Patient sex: M
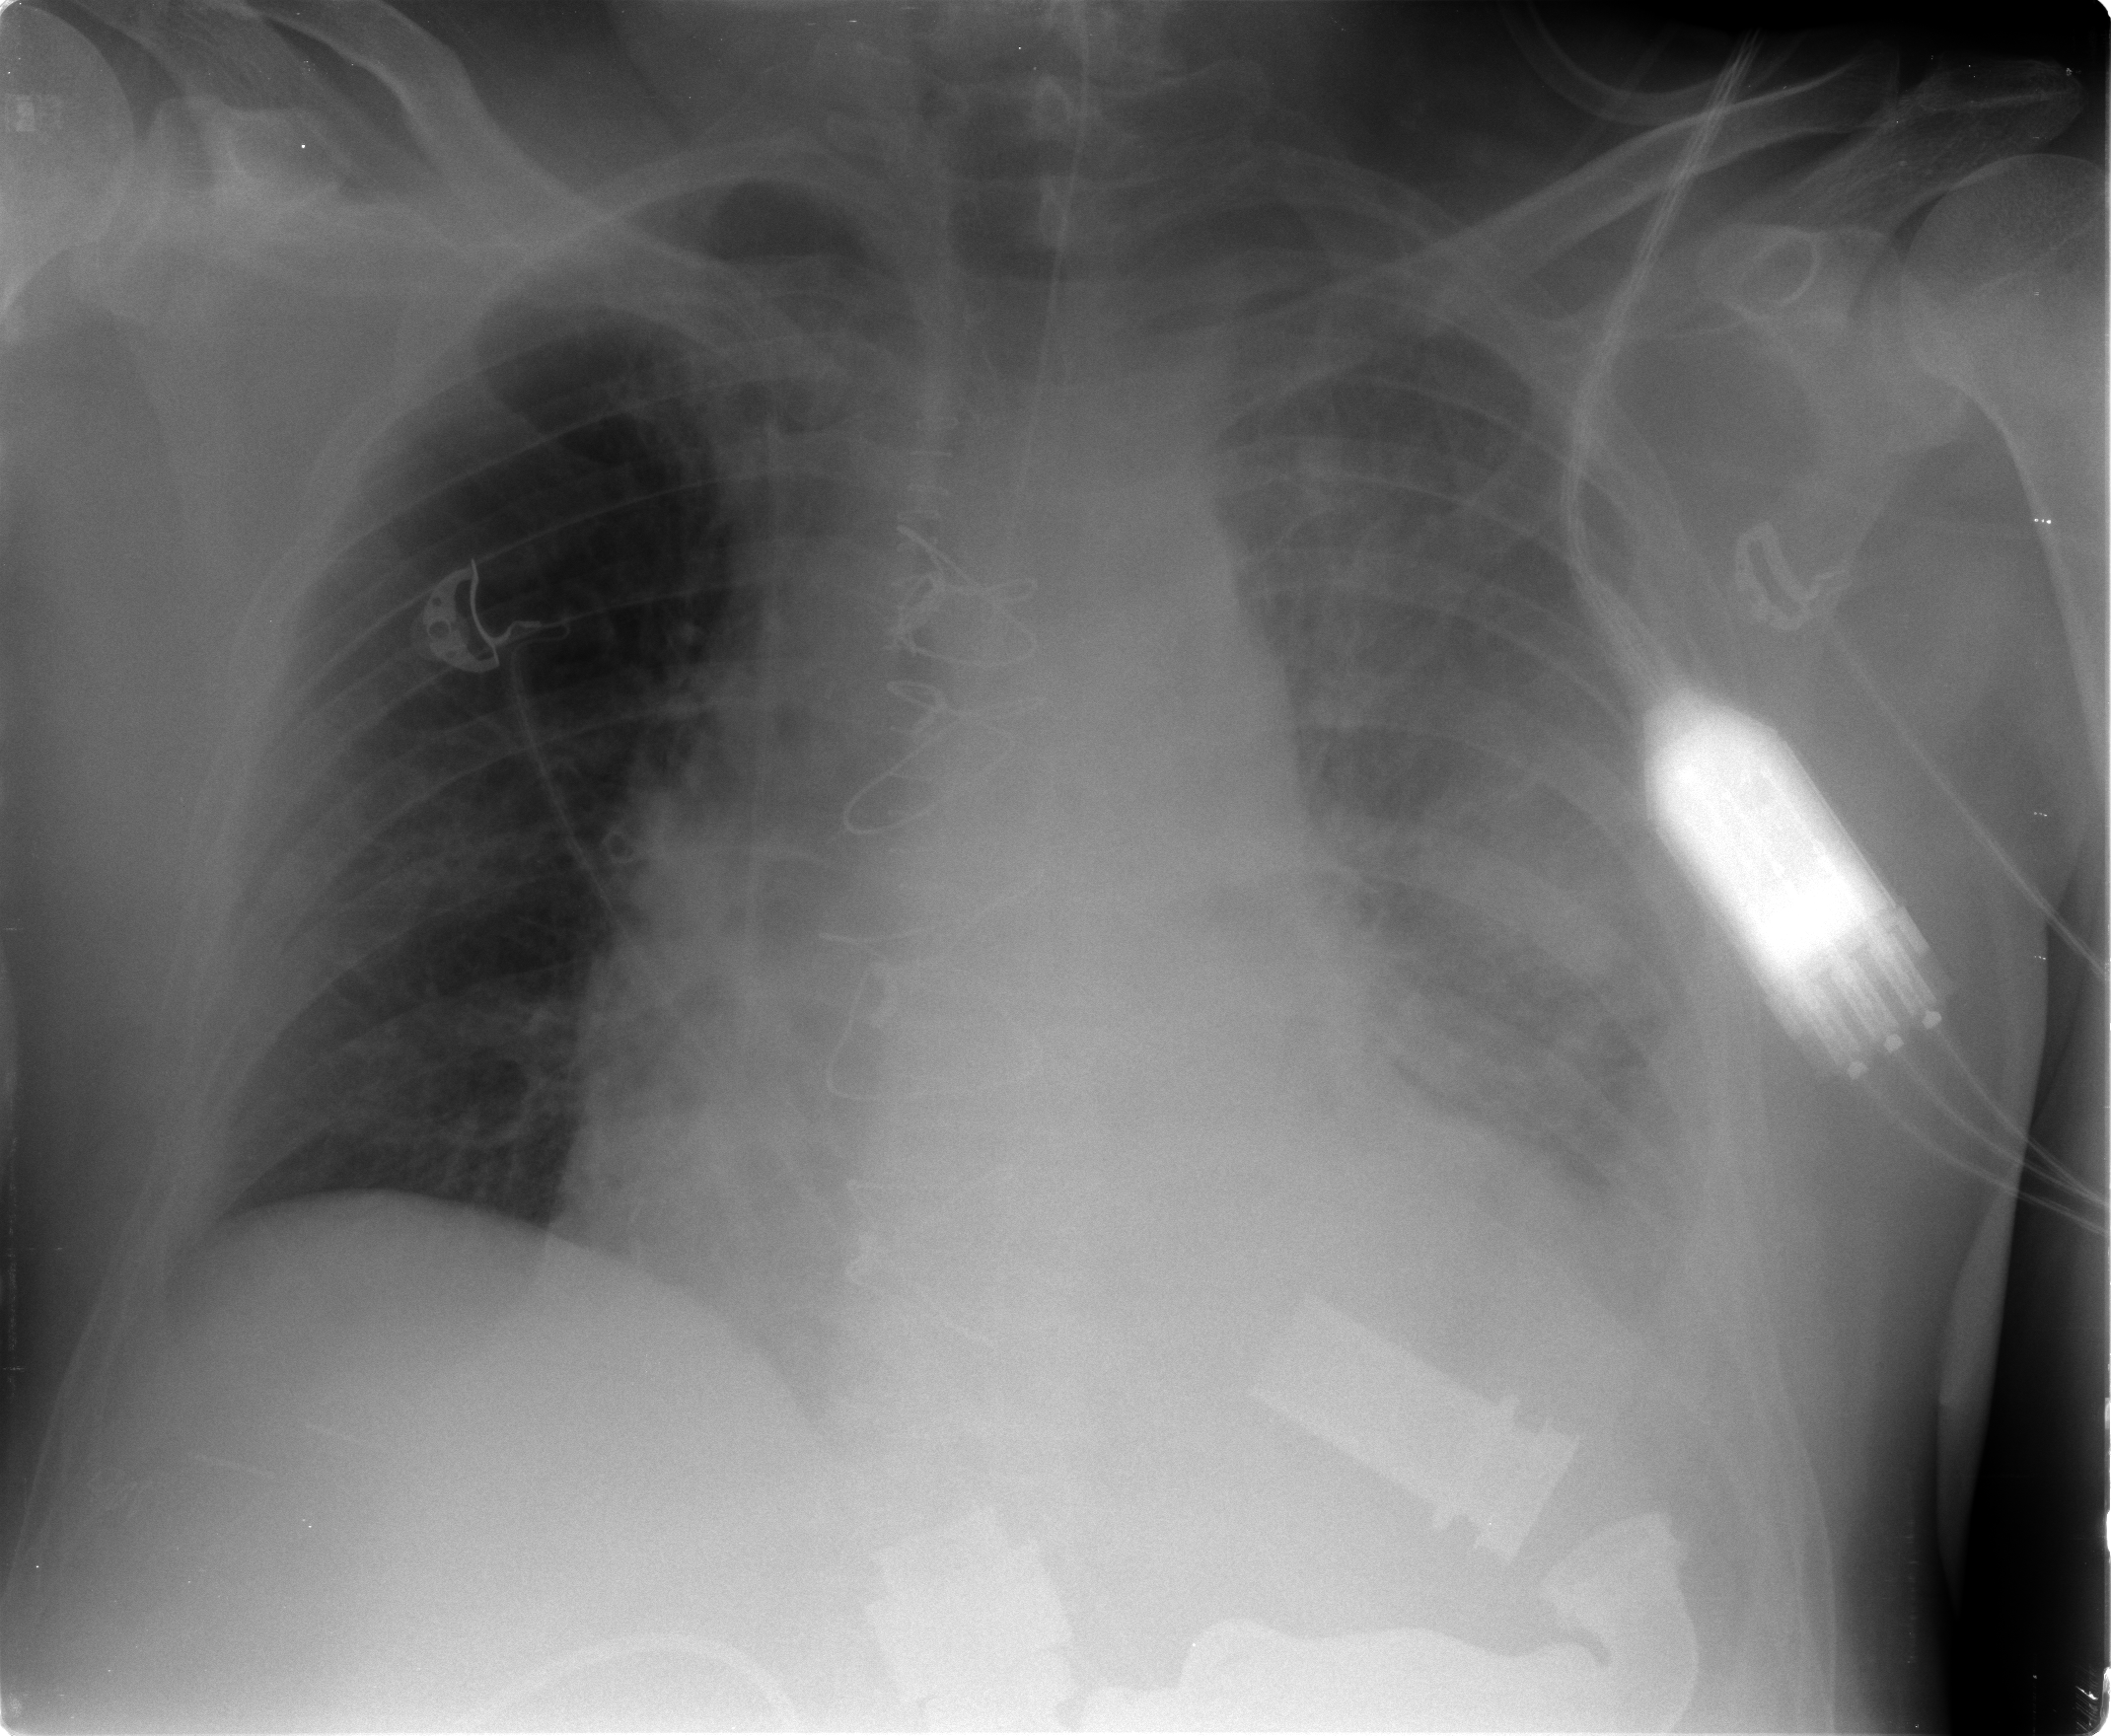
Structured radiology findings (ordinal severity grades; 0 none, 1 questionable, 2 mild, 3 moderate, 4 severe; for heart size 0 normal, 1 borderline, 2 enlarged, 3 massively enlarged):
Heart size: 2
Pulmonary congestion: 2
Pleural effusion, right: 0
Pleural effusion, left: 3
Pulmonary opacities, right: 0
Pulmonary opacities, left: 2
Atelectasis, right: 2
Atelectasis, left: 2